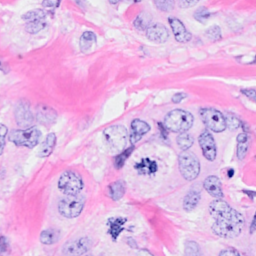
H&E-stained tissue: Breast